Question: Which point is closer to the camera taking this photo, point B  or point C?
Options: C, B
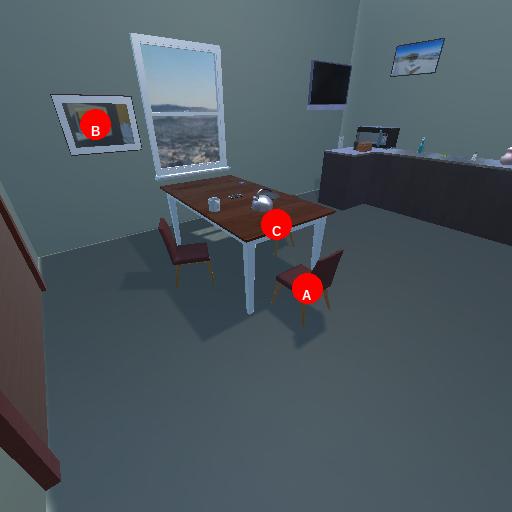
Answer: C